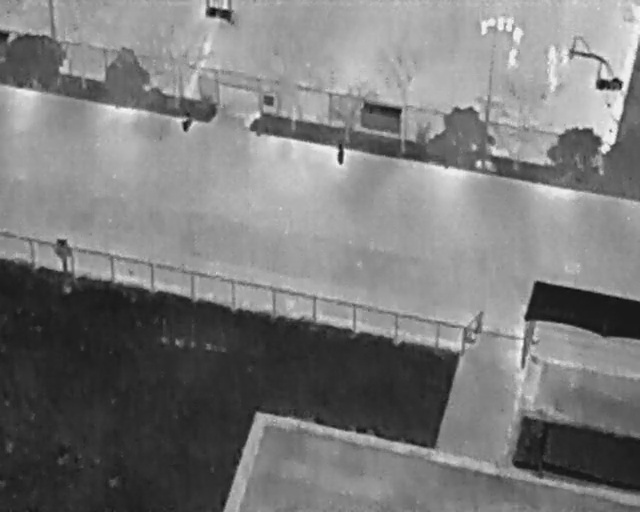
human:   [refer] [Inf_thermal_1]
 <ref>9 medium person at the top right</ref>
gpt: <box>[[84, 15, 87, 17, 17], [84, 13, 87, 14, 2], [84, 9, 87, 11, 2], [86, 9, 89, 11, 2], [78, 10, 82, 12, 16], [79, 5, 82, 7, 9], [78, 3, 80, 5, 2], [76, 3, 79, 5, 2], [74, 4, 76, 6, 2]]</box>